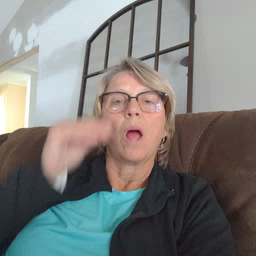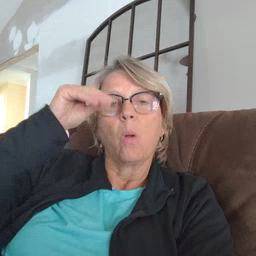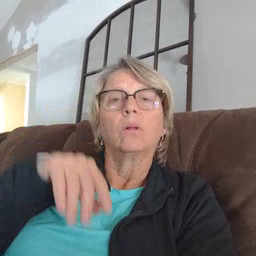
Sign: owl